A spectrogram of one vibration snapshot from a rotating bearing is shown (time on one axis, frequency on the other). Determine the bearing's health state. Answer with exactly one of: normal, inner_race, outer_race, ball.
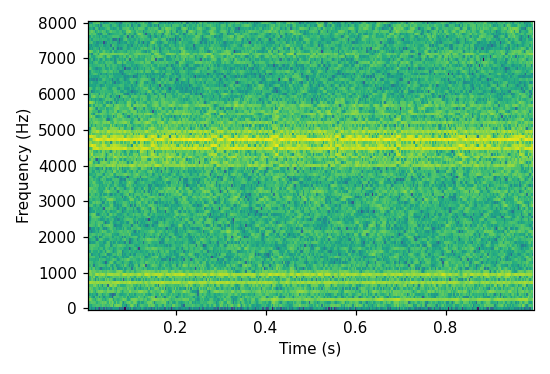
Answer: outer_race